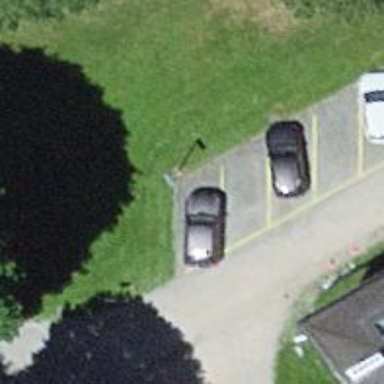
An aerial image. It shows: Charging station.